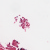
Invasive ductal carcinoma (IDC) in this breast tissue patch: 0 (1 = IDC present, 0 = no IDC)